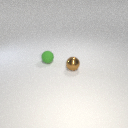
small green rubber sphere to the left of small brown metal sphere